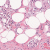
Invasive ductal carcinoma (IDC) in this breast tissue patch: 0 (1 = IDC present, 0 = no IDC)